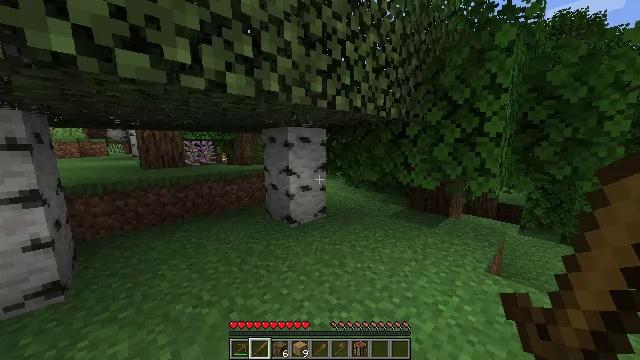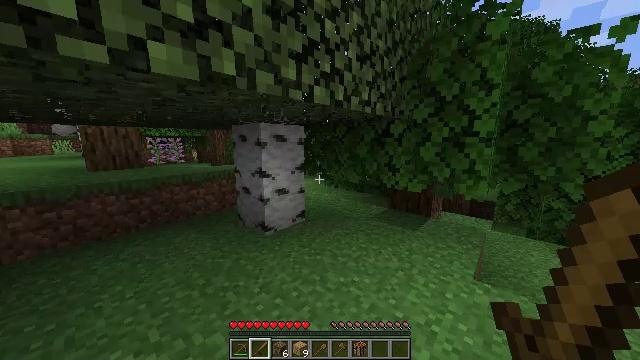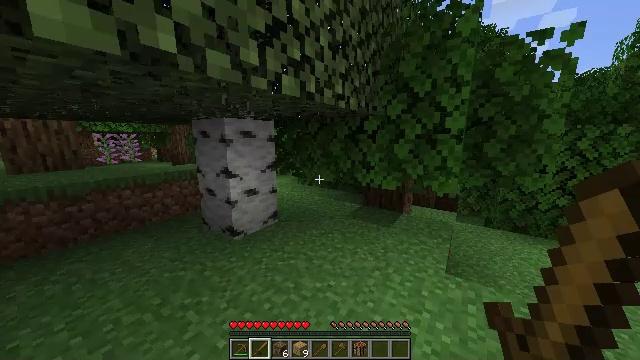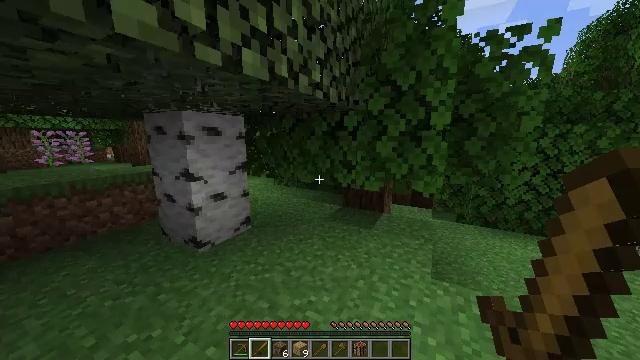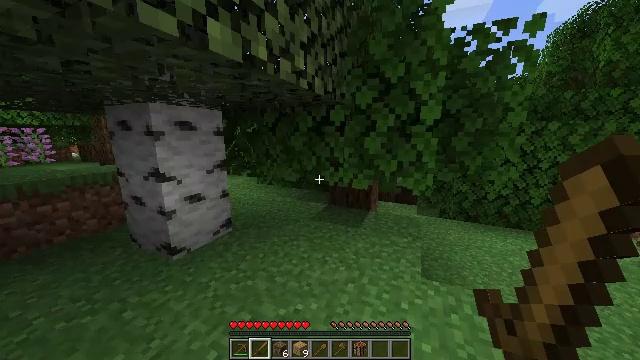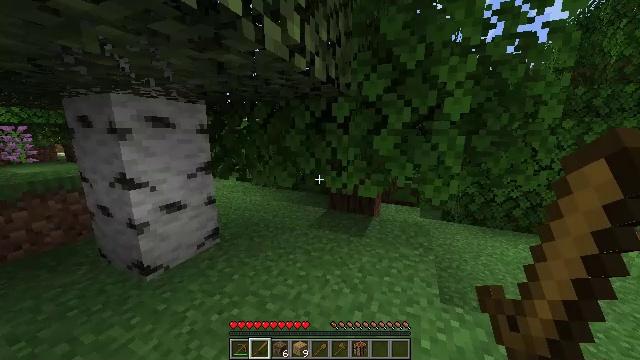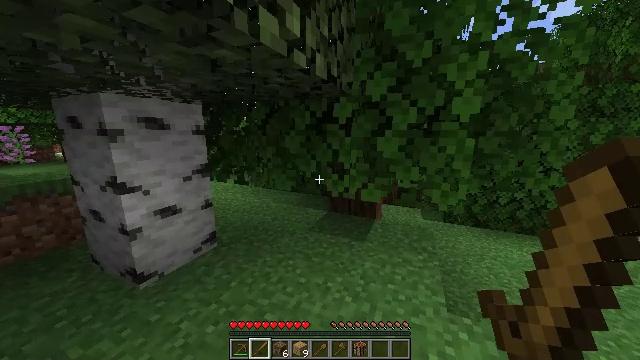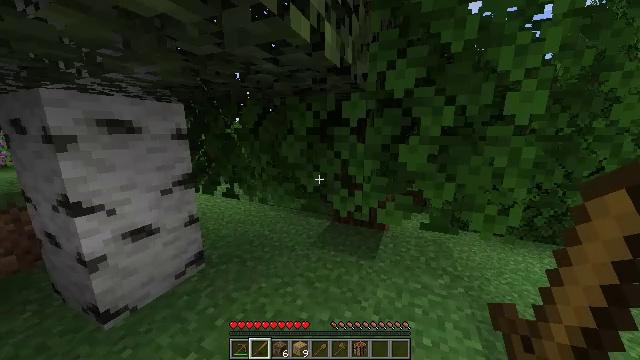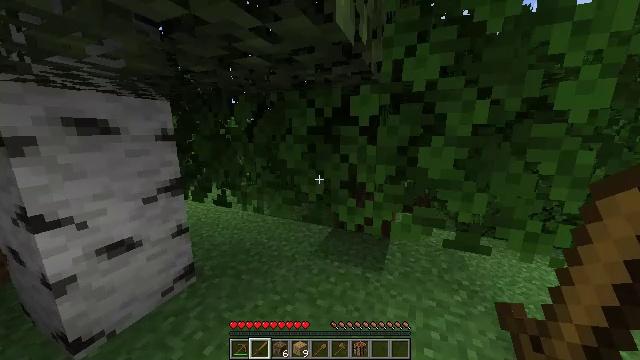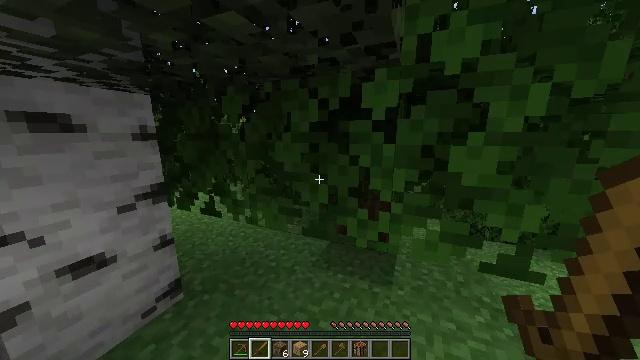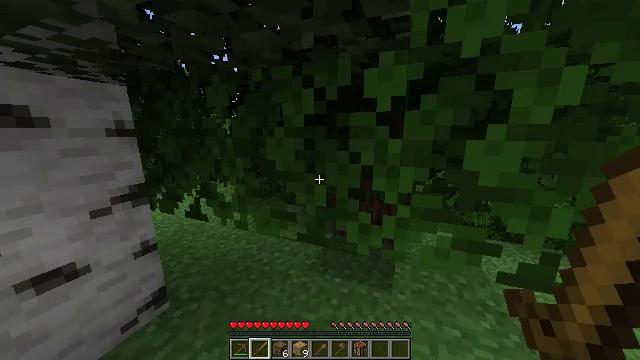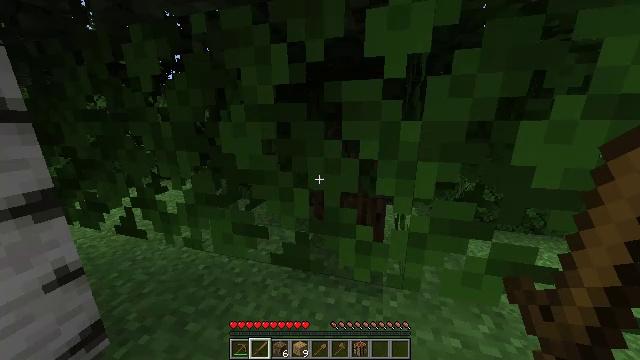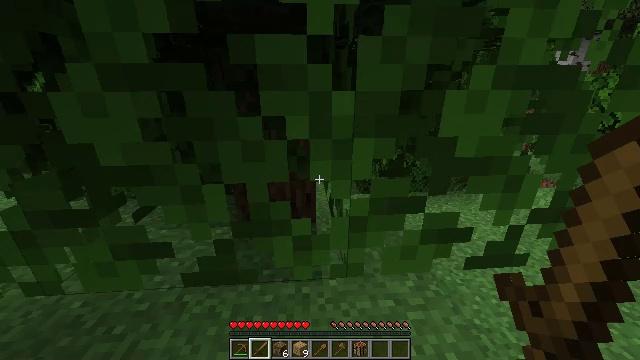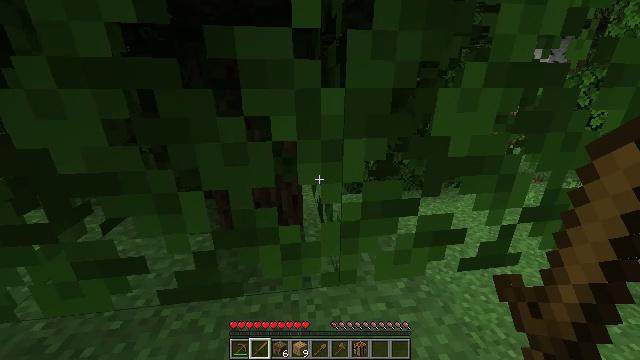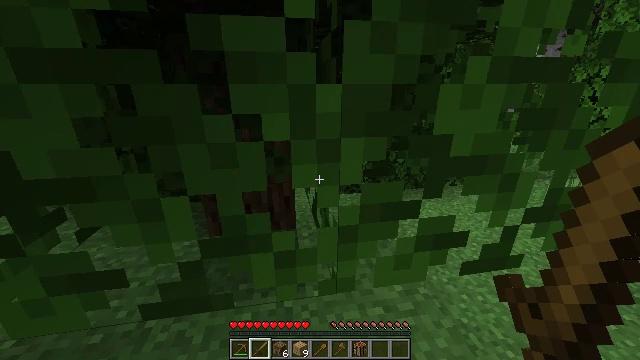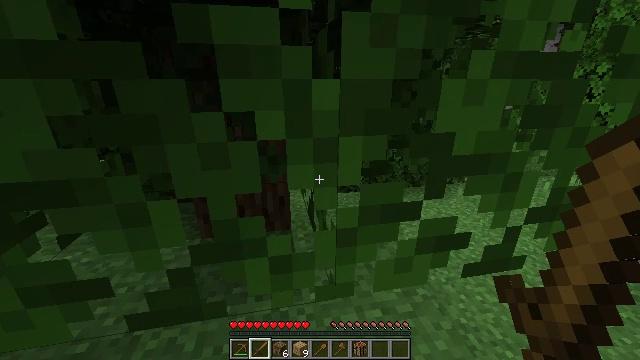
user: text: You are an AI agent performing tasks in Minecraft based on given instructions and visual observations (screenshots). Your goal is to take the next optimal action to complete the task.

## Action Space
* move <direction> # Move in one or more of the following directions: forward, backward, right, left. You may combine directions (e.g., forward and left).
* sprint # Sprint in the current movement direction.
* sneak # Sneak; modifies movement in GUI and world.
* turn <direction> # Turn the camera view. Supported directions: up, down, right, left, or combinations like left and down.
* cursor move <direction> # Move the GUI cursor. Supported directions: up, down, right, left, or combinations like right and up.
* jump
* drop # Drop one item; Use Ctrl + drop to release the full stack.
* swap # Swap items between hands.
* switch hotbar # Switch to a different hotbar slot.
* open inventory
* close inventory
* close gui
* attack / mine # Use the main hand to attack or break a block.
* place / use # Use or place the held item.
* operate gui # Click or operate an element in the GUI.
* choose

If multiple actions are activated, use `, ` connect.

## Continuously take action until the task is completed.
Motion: motion action
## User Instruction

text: Attack the ground to gather dirt.
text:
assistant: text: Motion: move forward, sprint, turn right
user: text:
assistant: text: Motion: move forward, sprint, turn right
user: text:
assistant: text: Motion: move forward, sprint, turn right
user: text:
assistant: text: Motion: move forward, sprint, turn right
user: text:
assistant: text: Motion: move forward, sprint
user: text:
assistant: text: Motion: move forward, sprint
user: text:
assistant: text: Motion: move forward, sprint
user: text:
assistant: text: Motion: move forward, sprint
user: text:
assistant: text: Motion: move forward, sprint
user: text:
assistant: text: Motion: move forward, sprint, turn right
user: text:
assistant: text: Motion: turn right and down
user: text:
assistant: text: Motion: turn right and down
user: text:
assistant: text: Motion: turn right
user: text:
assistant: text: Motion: turn right
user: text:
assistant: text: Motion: turn right
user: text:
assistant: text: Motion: turn right
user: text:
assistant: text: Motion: turn right and down
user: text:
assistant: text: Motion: turn right and up
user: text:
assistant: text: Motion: turn right and up
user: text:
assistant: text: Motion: turn right
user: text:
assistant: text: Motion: turn right
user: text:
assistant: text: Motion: turn right
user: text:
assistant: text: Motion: turn right
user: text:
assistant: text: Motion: turn up
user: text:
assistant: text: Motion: no_op
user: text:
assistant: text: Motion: turn up
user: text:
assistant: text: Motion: no_op
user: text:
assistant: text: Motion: turn up
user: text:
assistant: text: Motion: turn left and up
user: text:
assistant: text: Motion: no_op